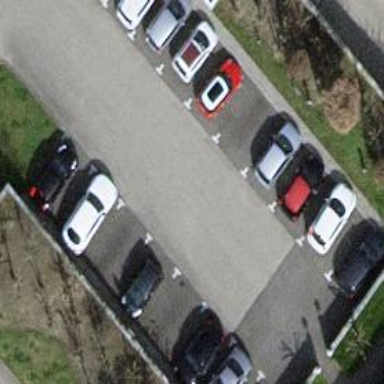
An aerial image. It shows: Parking area with surface.